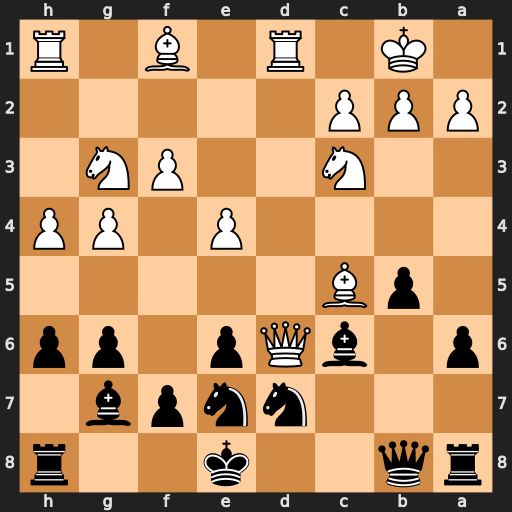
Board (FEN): rq2k2r/3nnpb1/p1bQp1pp/1pB5/4P1PP/2N2PN1/PPP5/1K1R1B1R
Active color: b
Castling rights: kq
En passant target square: -
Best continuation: Nxc5 Qxc5 Qxg3